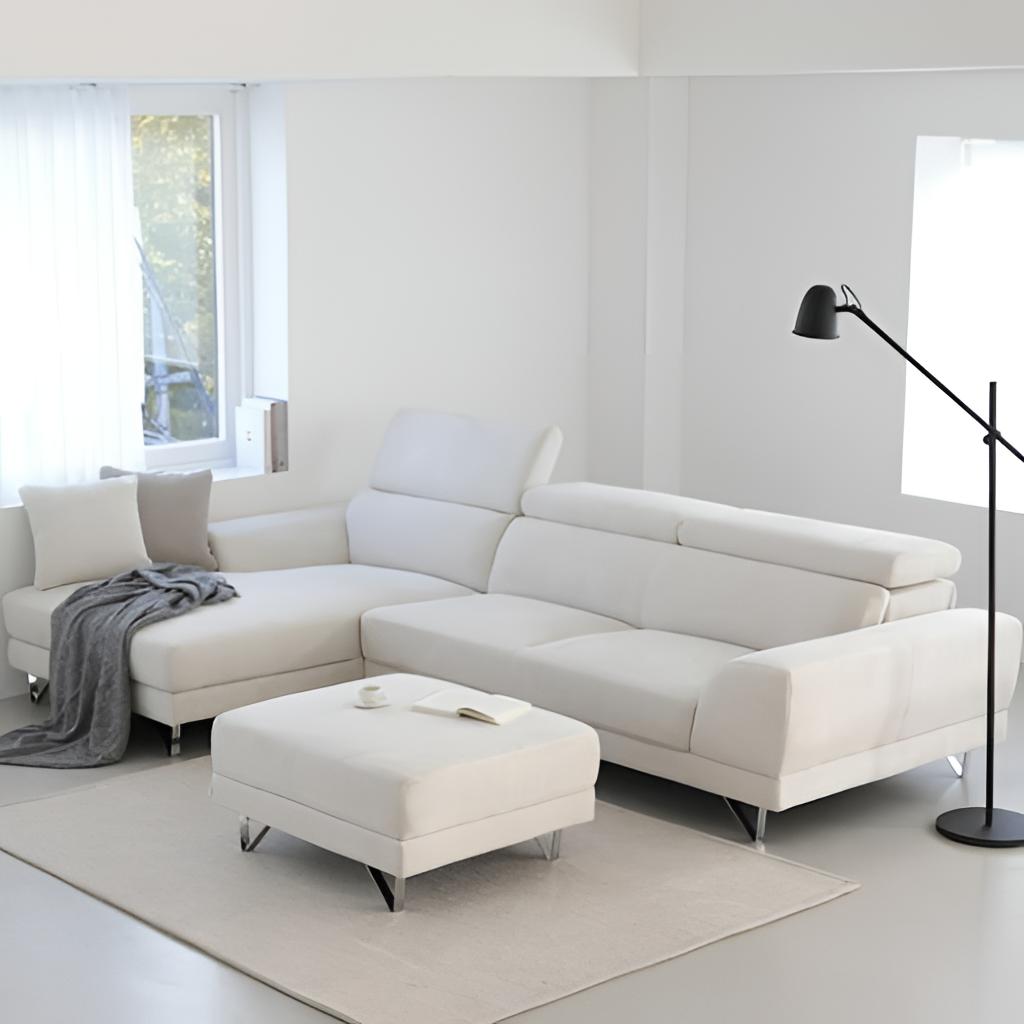
living room, white leather sectional sofa, white paint wallpaper, with solid pattern, tile flooring, with large square pattern, contemporary